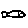
Label: fish